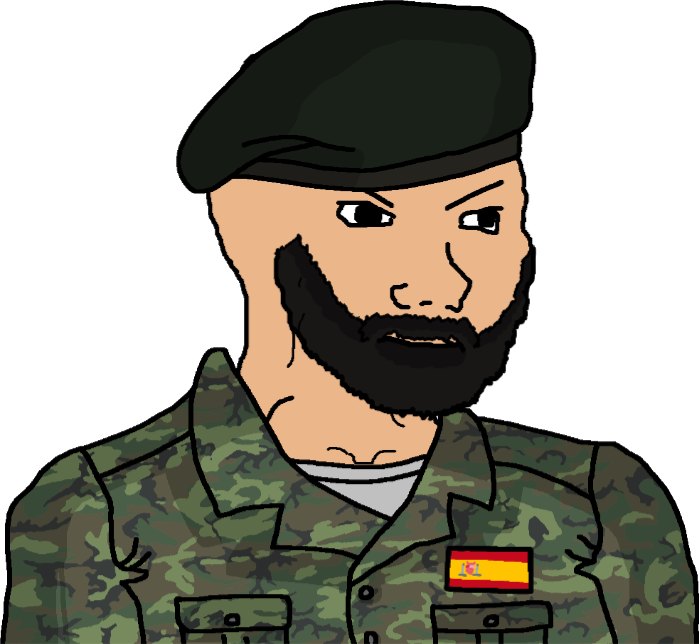
Label: 5_Rage